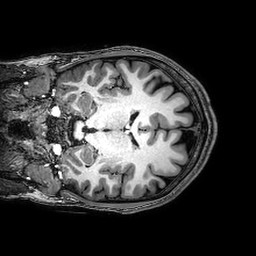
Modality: T1w
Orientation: coronal
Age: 24
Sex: male
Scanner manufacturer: philips
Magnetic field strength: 3 T
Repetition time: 0.008355 s
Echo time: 0.00385 s